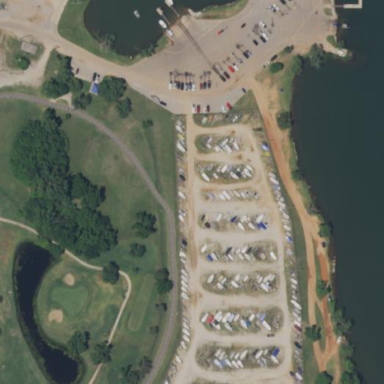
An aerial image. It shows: Boat storage area.